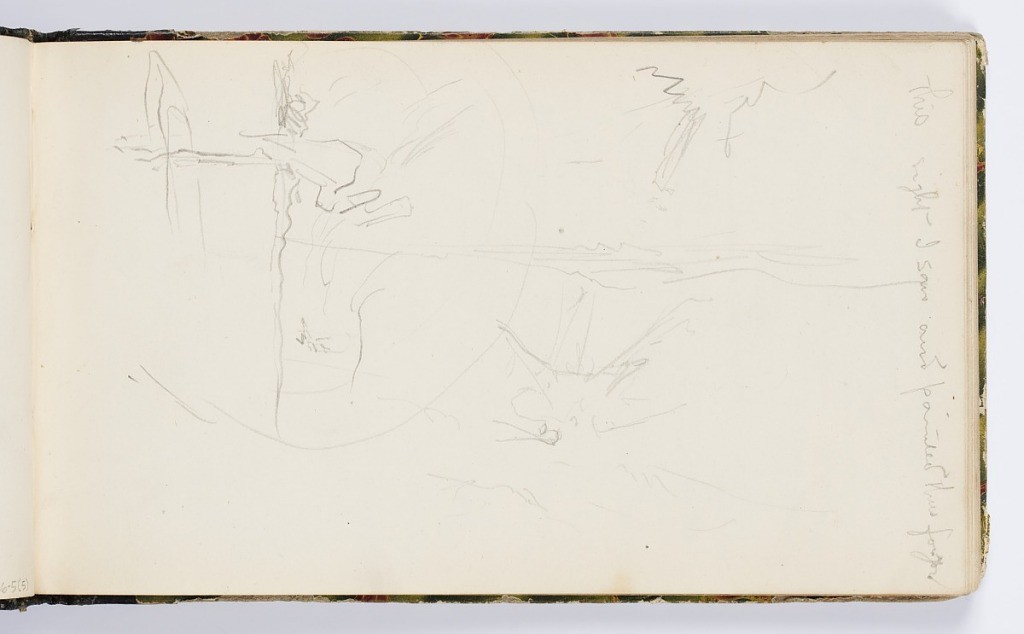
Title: Sketchbook Page
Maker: Kenyon Cox, American, 1856–1919
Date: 1875
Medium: Graphite on paper
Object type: Sketchbook folio
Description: At left, sketch in a circle of a large wading bird, possibly a heron, standing in water. Additional indistinct sketches.